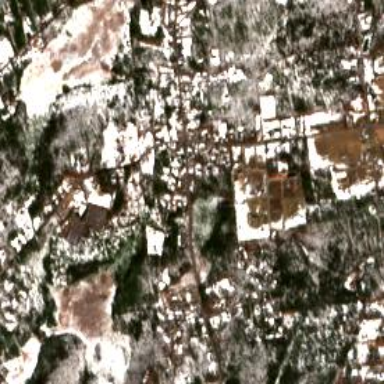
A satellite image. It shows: Small settlement known as hamlet.